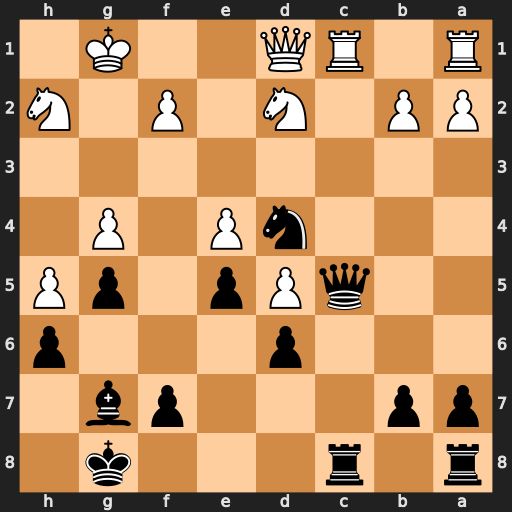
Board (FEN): r1r3k1/pp3pb1/3p3p/2qPp1pP/3nP1P1/8/PP1N1P1N/R1RQ2K1
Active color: b
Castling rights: -
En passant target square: -
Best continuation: Qxc1 Rxc1 Rxc1 Qxc1 Ne2+ Kg2 Nxc1